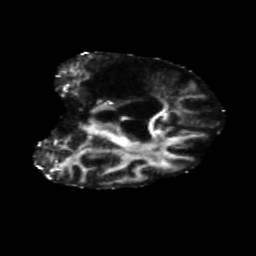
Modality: FA
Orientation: coronal
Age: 63
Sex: female
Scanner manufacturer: siemens
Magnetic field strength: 3 T
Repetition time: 5.47 s
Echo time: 0.0854 s